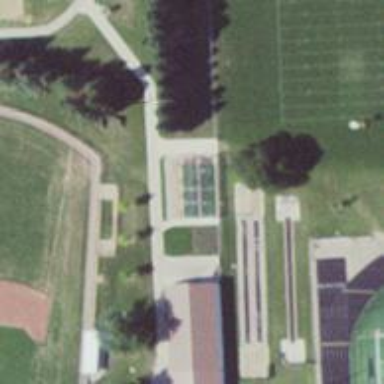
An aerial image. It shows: Athletic track located in leisure land area.